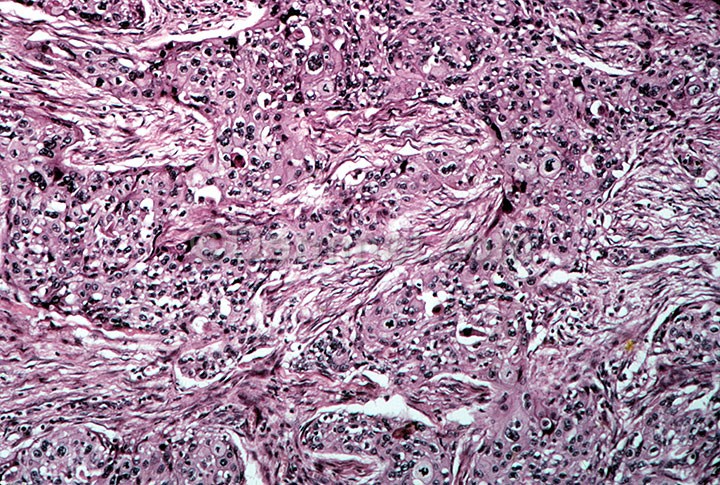
Disease: Actinic Keratosis Basal Cell Carcinoma and other Malignant Lesions